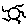
Label: sun